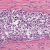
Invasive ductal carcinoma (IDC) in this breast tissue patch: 0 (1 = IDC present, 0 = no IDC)